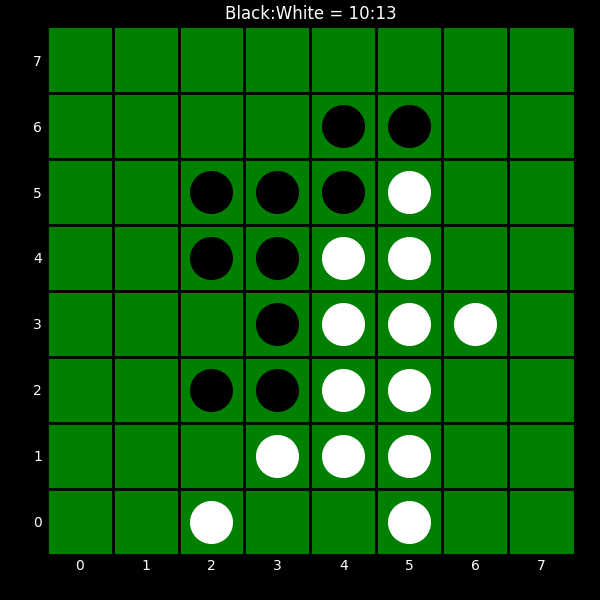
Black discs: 10
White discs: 13